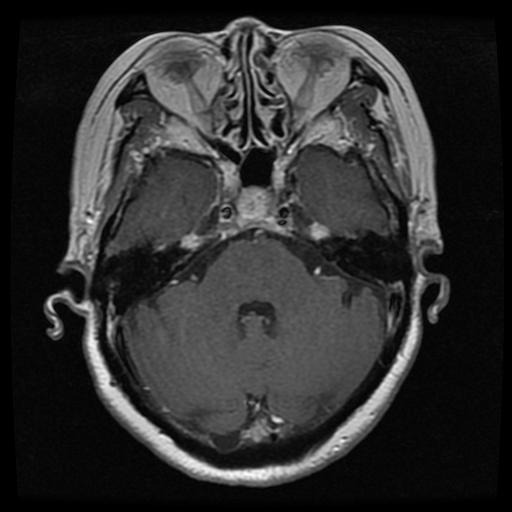
Label: pituitary